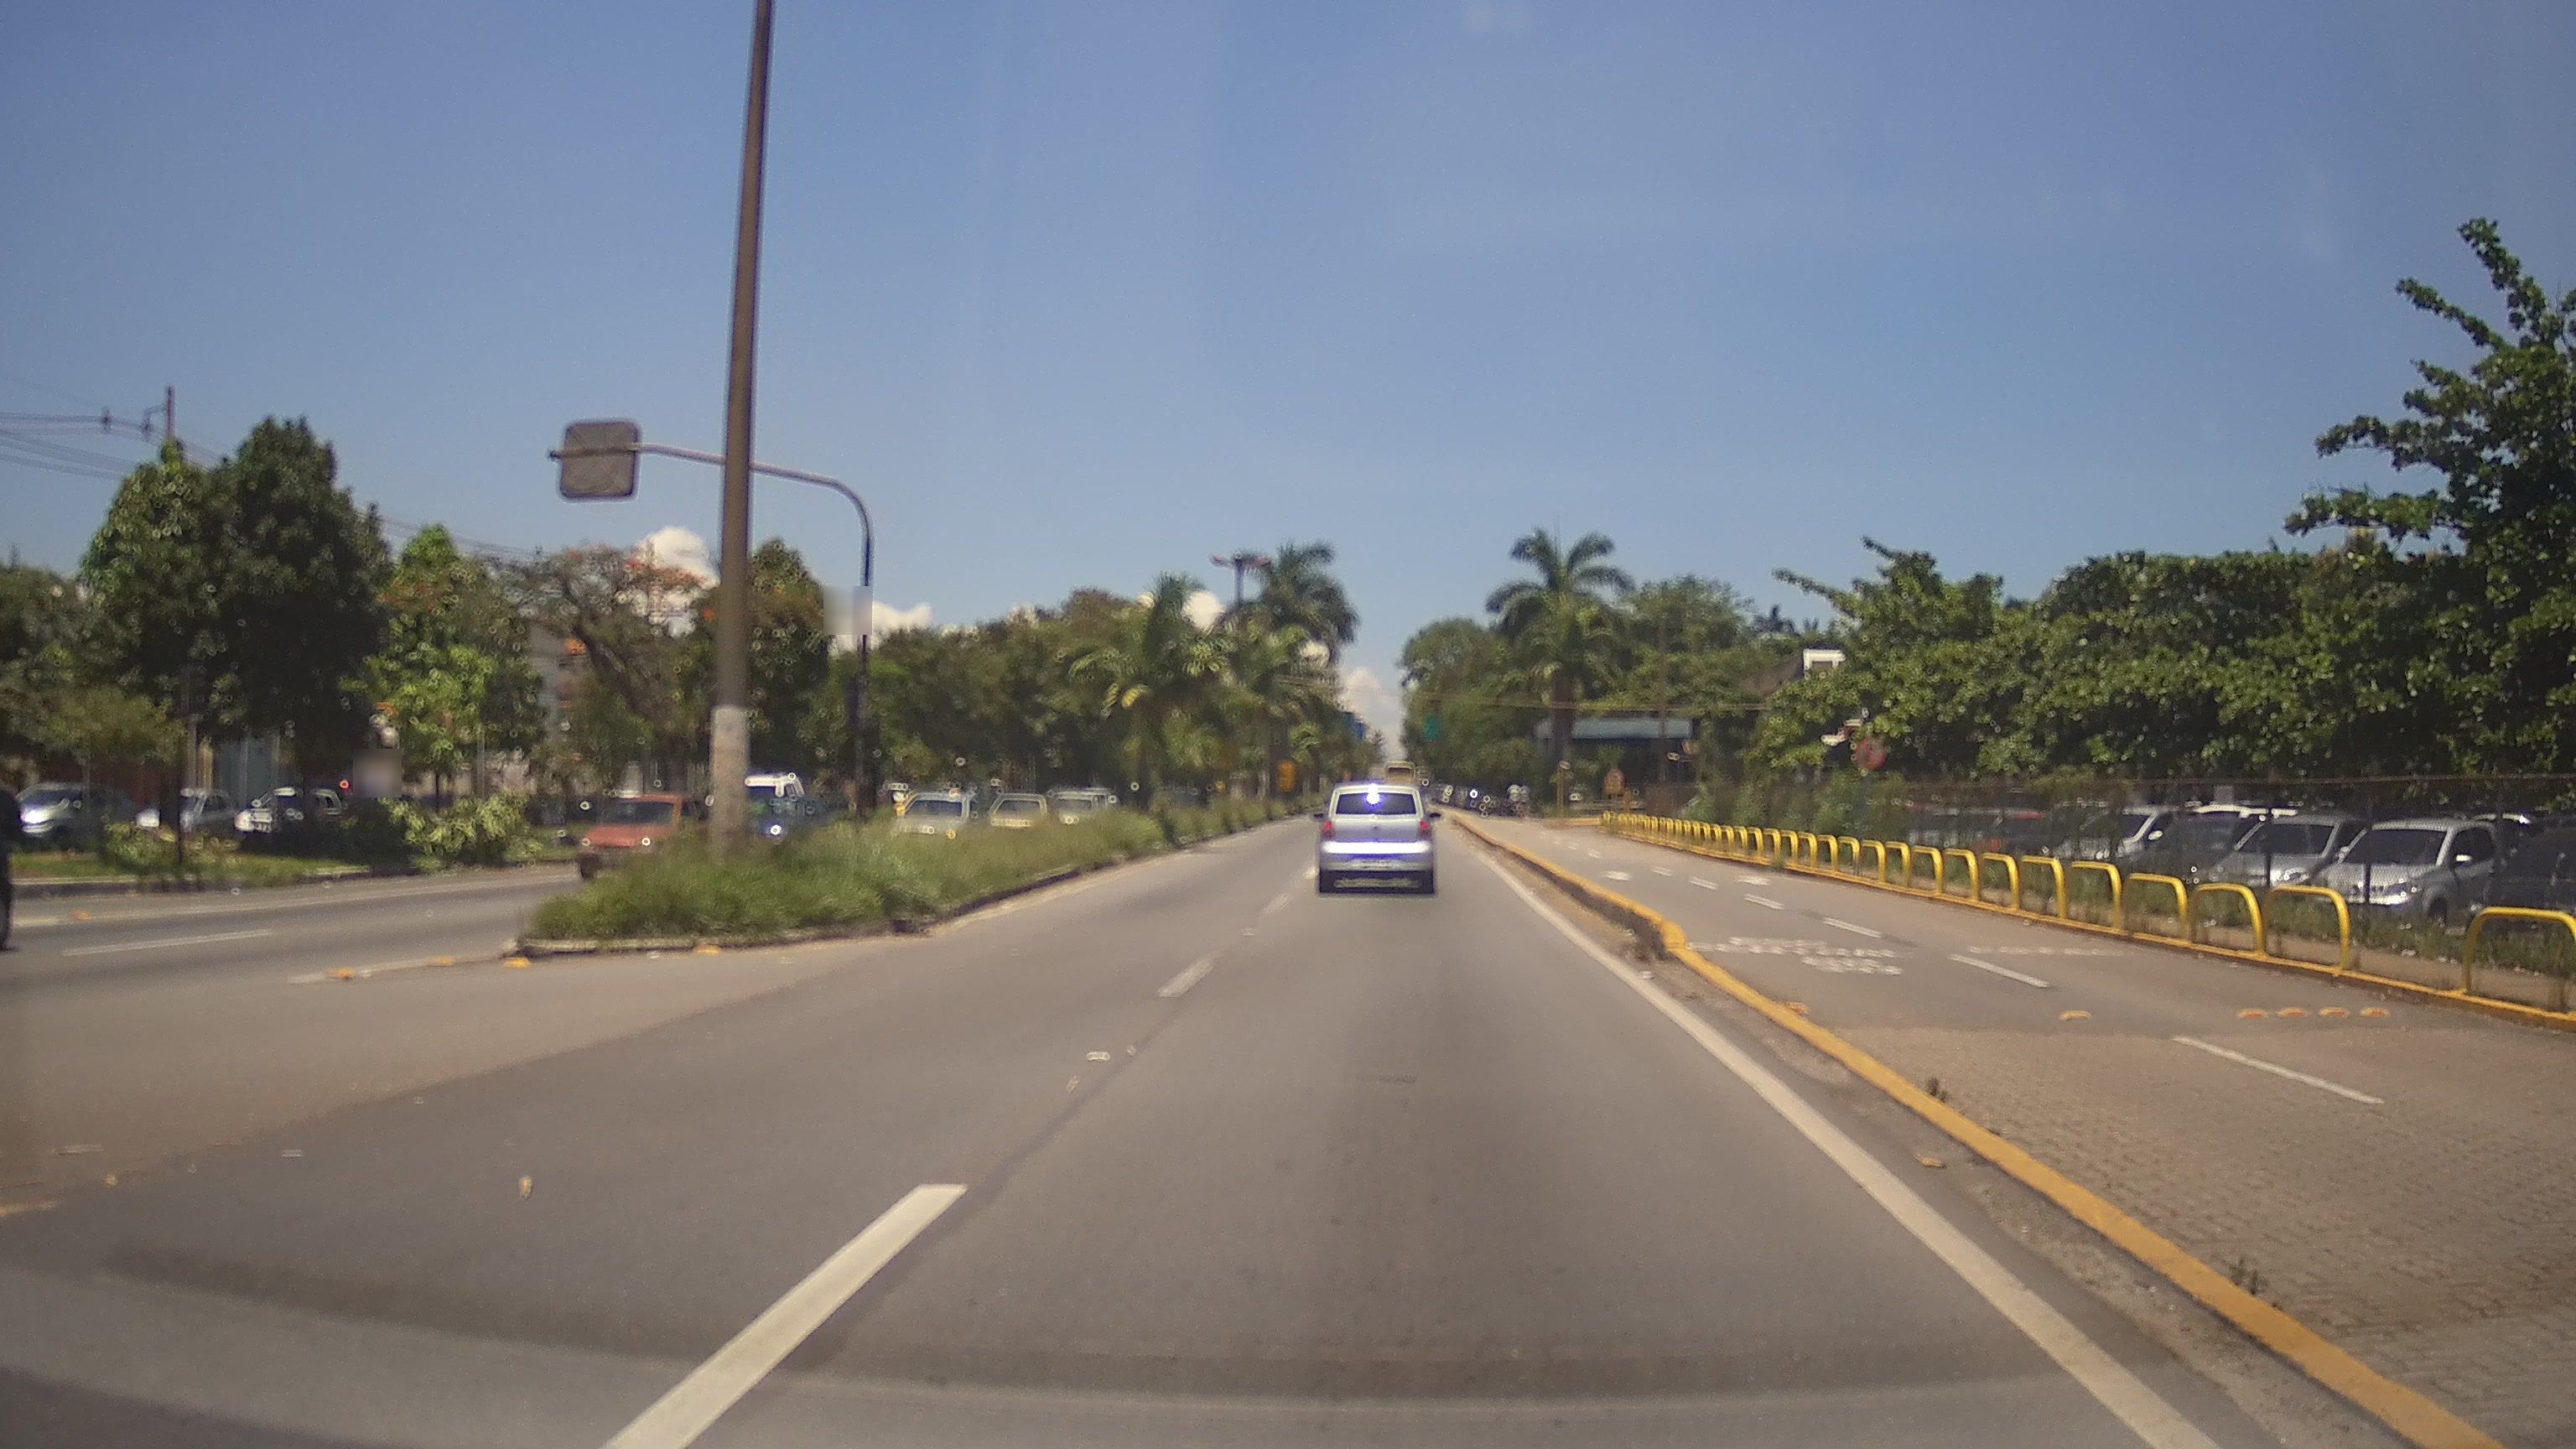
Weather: clear
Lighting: day
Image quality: good
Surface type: driving surface
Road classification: primary
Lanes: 2.0
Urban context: urban centre
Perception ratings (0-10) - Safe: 3.67, Lively: 4.04, Beautiful: 6.49, Boring: 1.62, Depressing: 4.13, Wealthy: 1.25